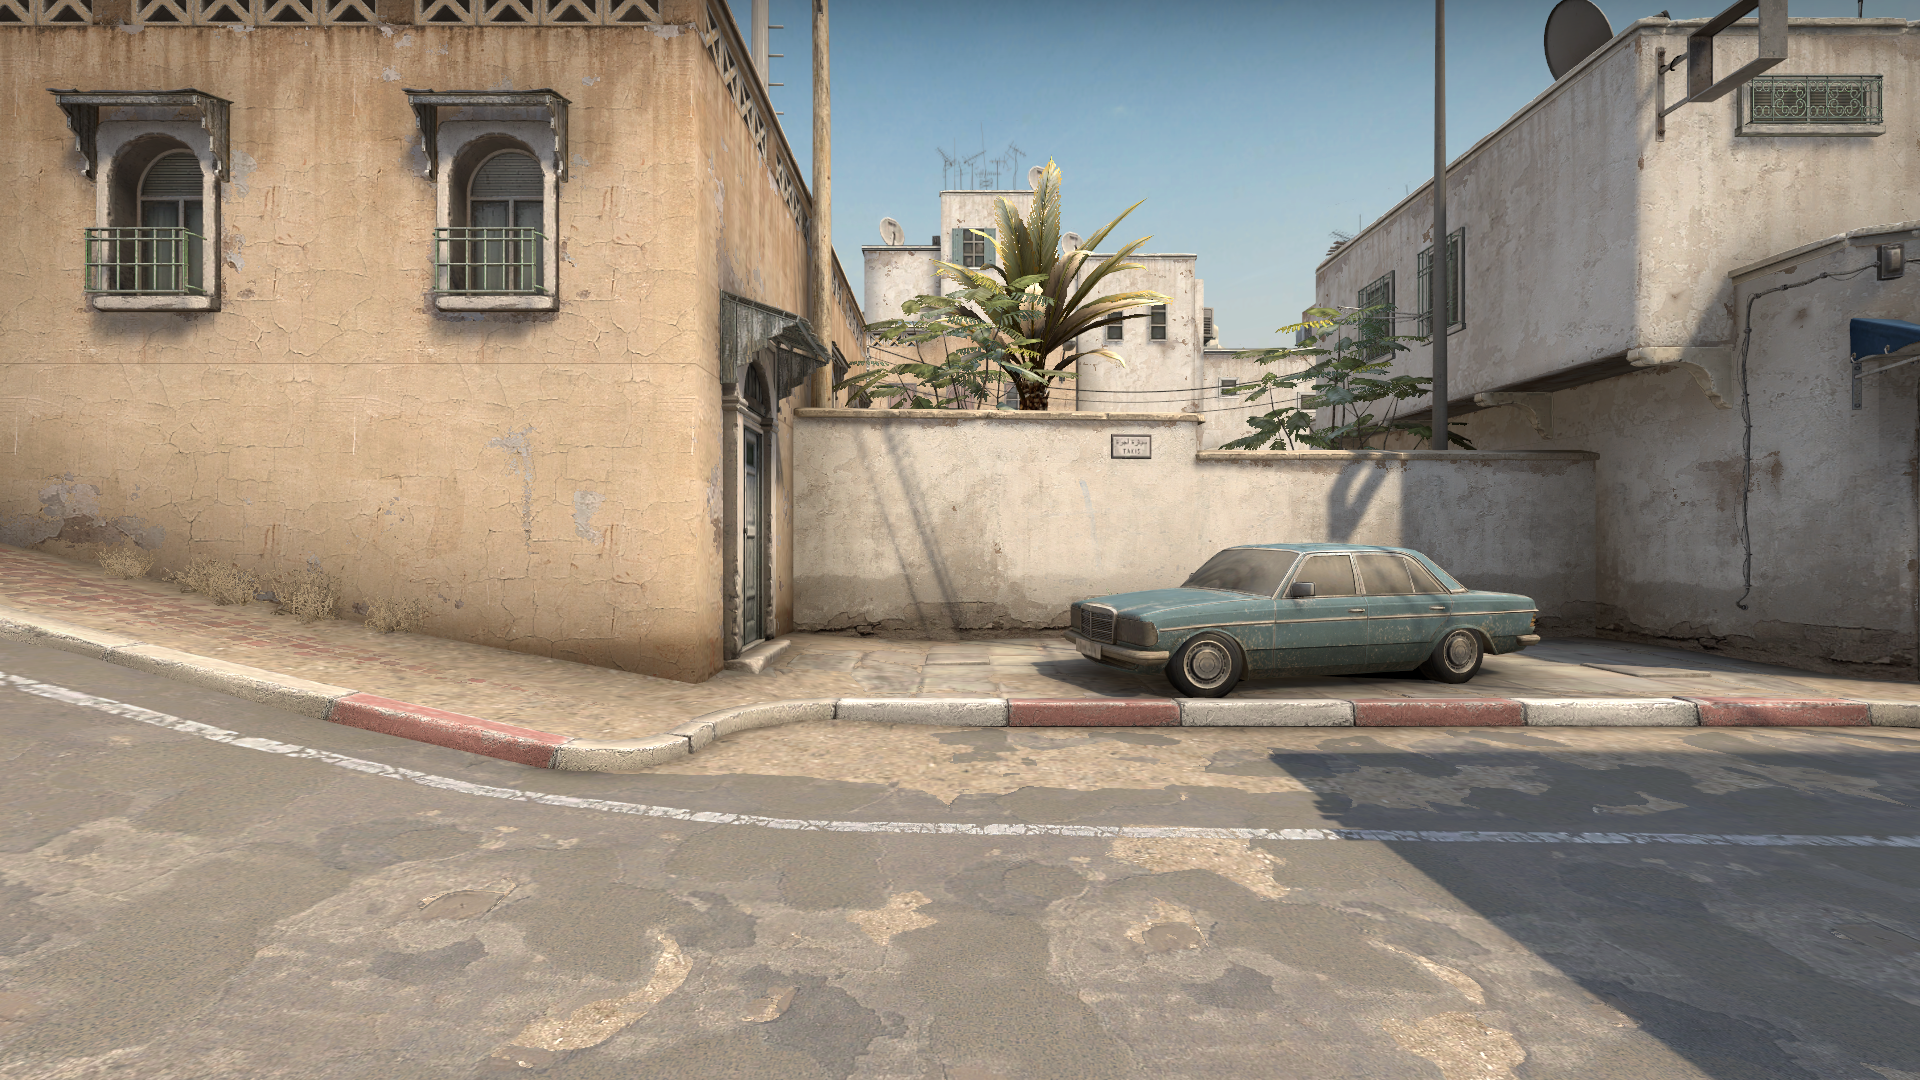
Map: de_dust2